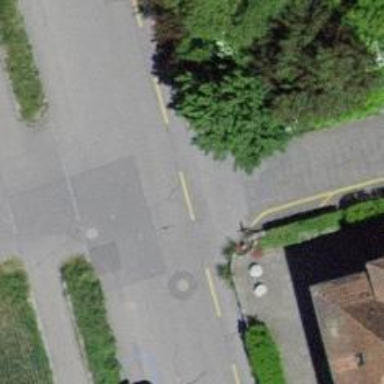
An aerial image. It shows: Asphalt road in residential area.